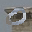
Label: 0